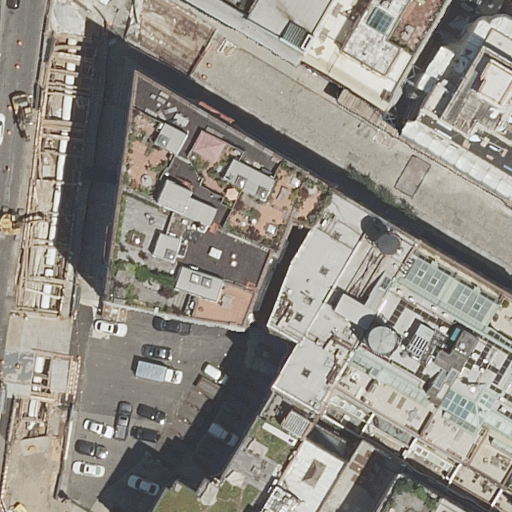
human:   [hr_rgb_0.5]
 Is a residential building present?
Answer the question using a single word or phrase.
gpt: yes

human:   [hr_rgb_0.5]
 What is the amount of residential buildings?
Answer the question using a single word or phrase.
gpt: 12

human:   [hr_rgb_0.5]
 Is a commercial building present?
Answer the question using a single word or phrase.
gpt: no

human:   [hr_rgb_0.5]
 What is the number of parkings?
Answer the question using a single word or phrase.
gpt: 1

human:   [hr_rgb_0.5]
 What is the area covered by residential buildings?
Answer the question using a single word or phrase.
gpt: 5400m2

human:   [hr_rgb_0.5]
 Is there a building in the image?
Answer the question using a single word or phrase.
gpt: yes

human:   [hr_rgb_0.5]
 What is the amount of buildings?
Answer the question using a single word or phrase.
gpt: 12

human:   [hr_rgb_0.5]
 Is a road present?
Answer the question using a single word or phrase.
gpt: yes

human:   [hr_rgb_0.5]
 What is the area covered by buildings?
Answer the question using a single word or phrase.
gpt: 5400m2

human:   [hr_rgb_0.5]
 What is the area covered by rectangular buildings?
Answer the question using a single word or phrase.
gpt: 1743m2

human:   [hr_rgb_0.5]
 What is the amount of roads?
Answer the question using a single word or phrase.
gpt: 5

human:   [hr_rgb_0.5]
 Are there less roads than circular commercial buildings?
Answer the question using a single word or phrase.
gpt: no

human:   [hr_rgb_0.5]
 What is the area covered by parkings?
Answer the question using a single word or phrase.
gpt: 34m2

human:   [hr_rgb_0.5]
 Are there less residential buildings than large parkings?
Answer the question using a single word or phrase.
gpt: no

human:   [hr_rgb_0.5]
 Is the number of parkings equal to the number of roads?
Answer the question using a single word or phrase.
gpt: no

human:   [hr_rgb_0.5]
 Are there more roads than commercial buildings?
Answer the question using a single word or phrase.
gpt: yes

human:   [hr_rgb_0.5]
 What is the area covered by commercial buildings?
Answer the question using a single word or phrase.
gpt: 0m2

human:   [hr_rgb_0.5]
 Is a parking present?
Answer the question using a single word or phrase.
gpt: yes

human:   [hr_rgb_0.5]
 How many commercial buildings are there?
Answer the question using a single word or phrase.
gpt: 0

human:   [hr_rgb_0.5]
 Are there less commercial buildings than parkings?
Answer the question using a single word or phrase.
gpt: yes

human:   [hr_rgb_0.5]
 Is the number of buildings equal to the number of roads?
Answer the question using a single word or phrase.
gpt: no

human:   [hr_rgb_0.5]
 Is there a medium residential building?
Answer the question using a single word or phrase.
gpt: yes

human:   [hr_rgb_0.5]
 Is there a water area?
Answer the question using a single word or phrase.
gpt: no

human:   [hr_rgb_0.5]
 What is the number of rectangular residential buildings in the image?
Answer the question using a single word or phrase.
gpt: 8

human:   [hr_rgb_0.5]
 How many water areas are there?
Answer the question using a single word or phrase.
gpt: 0

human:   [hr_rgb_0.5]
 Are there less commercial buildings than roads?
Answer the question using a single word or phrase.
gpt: yes

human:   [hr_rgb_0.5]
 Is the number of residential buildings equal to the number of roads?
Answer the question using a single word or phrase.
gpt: no

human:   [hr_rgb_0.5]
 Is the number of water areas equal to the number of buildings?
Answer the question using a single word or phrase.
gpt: no

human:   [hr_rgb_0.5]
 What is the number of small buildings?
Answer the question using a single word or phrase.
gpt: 2

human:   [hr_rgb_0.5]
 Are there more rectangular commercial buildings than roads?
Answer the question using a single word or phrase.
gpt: no

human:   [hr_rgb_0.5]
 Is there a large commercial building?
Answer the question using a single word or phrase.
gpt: no

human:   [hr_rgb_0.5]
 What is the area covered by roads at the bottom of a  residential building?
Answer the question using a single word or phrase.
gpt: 0m2

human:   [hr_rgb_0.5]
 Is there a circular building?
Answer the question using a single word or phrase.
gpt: no

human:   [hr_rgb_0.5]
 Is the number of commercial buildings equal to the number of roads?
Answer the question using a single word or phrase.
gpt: no

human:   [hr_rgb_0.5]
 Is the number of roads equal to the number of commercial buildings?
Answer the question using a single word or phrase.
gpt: no

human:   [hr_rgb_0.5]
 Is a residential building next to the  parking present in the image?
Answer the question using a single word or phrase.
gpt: yes

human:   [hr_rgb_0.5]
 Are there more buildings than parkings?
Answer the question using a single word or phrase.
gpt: yes

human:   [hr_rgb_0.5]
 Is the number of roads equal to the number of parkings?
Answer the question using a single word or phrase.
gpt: no

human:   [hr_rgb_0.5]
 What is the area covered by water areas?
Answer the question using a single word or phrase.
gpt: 0m2

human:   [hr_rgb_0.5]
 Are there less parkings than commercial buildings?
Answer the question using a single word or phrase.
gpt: no

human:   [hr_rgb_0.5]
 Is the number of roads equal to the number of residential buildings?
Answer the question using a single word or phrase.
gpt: no

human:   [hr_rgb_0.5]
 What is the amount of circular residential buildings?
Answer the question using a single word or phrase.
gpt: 0

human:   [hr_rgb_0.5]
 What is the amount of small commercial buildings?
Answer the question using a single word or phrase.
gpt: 0

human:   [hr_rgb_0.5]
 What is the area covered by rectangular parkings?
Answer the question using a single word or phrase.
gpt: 34m2

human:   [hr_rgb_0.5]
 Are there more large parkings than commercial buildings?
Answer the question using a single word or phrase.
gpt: no

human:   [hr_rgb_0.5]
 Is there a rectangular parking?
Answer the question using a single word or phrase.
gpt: yes

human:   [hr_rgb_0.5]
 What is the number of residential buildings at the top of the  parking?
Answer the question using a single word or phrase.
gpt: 7

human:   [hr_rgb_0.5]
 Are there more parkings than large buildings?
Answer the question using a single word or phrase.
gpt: no

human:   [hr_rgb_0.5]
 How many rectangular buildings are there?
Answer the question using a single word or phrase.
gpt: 8

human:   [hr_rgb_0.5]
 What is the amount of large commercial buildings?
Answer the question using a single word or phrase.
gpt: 0

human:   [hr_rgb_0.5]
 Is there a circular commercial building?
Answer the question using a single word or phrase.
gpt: no

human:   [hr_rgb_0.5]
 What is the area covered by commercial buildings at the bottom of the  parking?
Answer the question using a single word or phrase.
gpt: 0m2

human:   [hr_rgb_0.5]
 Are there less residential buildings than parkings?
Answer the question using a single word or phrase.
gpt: no

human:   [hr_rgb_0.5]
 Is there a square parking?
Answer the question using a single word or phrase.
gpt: no

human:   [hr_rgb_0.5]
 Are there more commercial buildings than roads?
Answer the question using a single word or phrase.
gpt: no

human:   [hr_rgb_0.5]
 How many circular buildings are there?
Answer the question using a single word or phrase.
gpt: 0

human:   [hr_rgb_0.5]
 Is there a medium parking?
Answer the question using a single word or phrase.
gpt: no

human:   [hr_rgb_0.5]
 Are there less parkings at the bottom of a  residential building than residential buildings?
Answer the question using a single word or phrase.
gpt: yes

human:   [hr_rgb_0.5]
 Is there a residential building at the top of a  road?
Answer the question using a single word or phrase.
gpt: yes

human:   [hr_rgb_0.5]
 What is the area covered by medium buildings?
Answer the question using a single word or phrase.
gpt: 1710m2

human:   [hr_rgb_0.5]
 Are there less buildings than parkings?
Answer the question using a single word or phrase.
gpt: no

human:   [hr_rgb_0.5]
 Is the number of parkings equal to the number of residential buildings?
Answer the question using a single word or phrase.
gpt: no

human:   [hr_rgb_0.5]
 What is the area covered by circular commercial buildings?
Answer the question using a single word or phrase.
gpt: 0m2

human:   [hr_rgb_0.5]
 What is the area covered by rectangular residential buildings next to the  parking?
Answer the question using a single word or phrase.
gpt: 1743m2